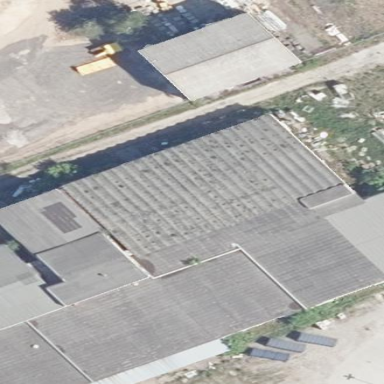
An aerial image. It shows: Commercial building.